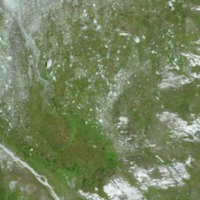
EUNIS habitat code: 31
Species observed at this site:
Lagopus muta